Interaction volume radius: 5 \u00c5
Interaction volume height: 25 \u00c5
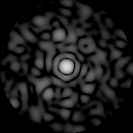
Disorder parameter: 0.8313